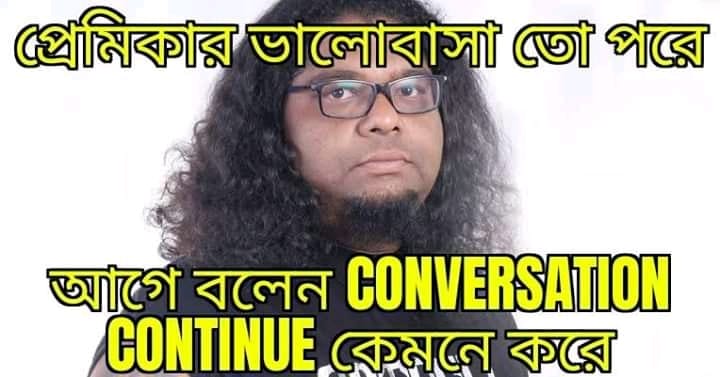
Caption: প্রেমিকার ভালোবাসা তো পরে   আগে বলেন  CONVERSATION CONTINUE কেমনে করে
Label: non-hate